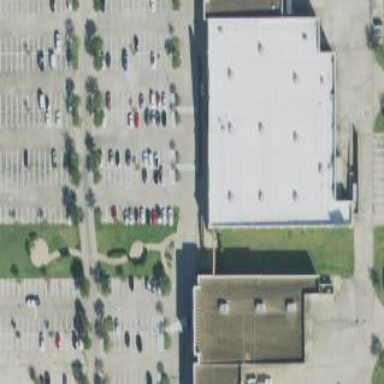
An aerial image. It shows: Building.